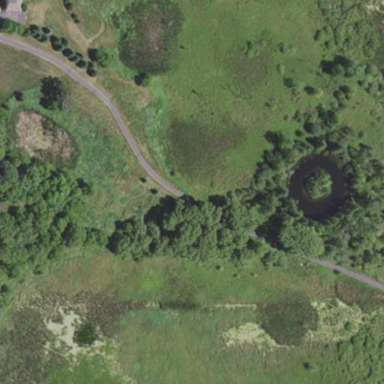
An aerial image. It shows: Beautiful wet meadow natural wetland.